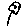
Label: flower